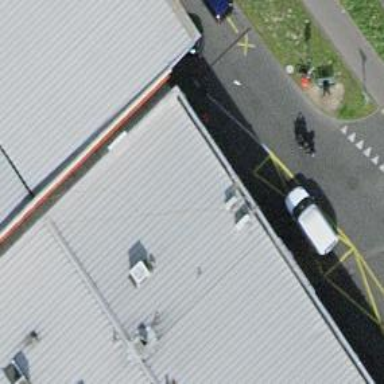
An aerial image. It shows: Fast food establishment.